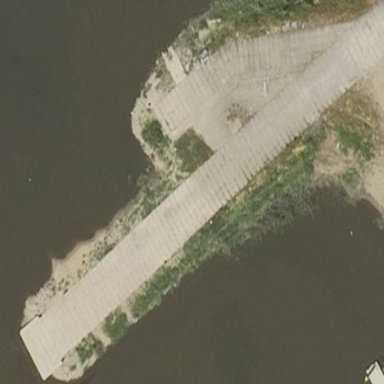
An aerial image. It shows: Groyne structure.